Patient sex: M
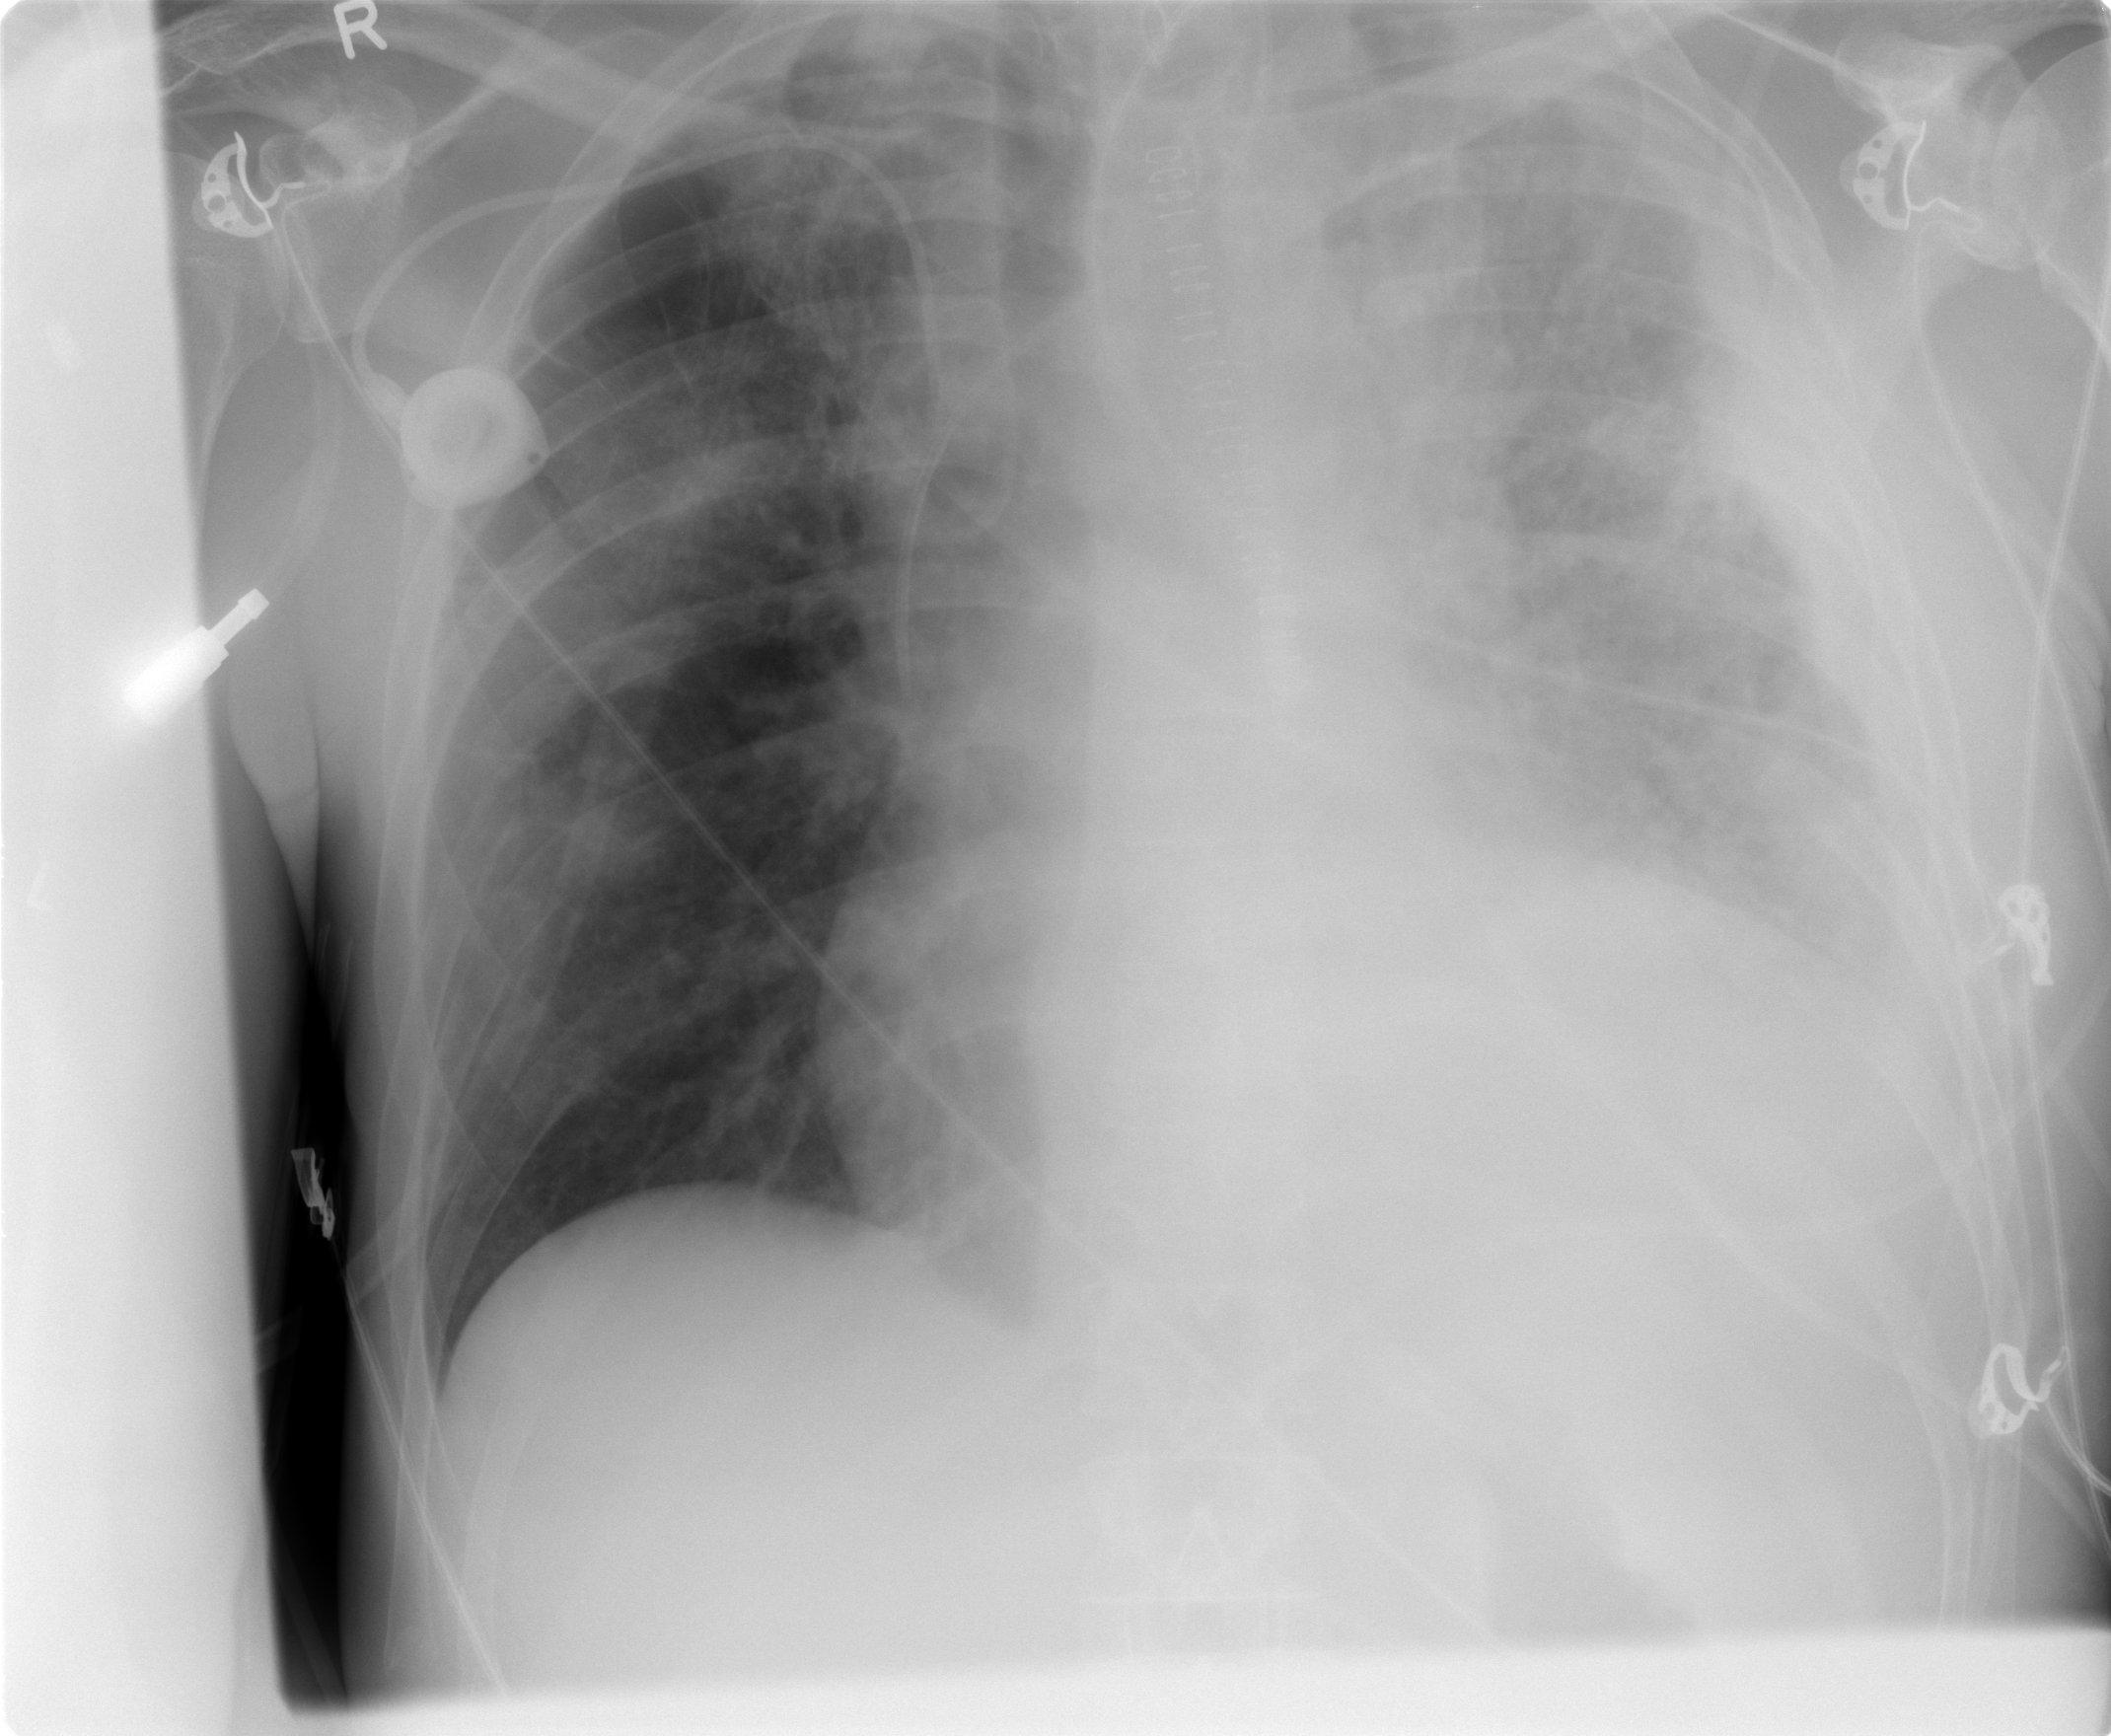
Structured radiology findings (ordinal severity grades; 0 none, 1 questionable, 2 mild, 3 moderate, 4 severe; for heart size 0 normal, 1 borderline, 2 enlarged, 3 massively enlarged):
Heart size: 0
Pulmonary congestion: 0
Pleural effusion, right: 0
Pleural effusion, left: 2
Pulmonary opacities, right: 0
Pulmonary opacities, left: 4
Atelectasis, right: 0
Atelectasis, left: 3